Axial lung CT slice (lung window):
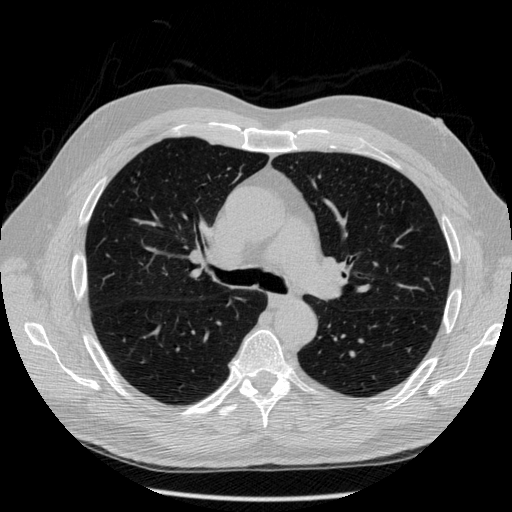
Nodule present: no